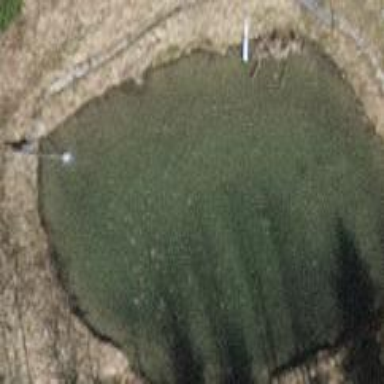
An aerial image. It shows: Serene pond surrounded by nature.